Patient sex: M
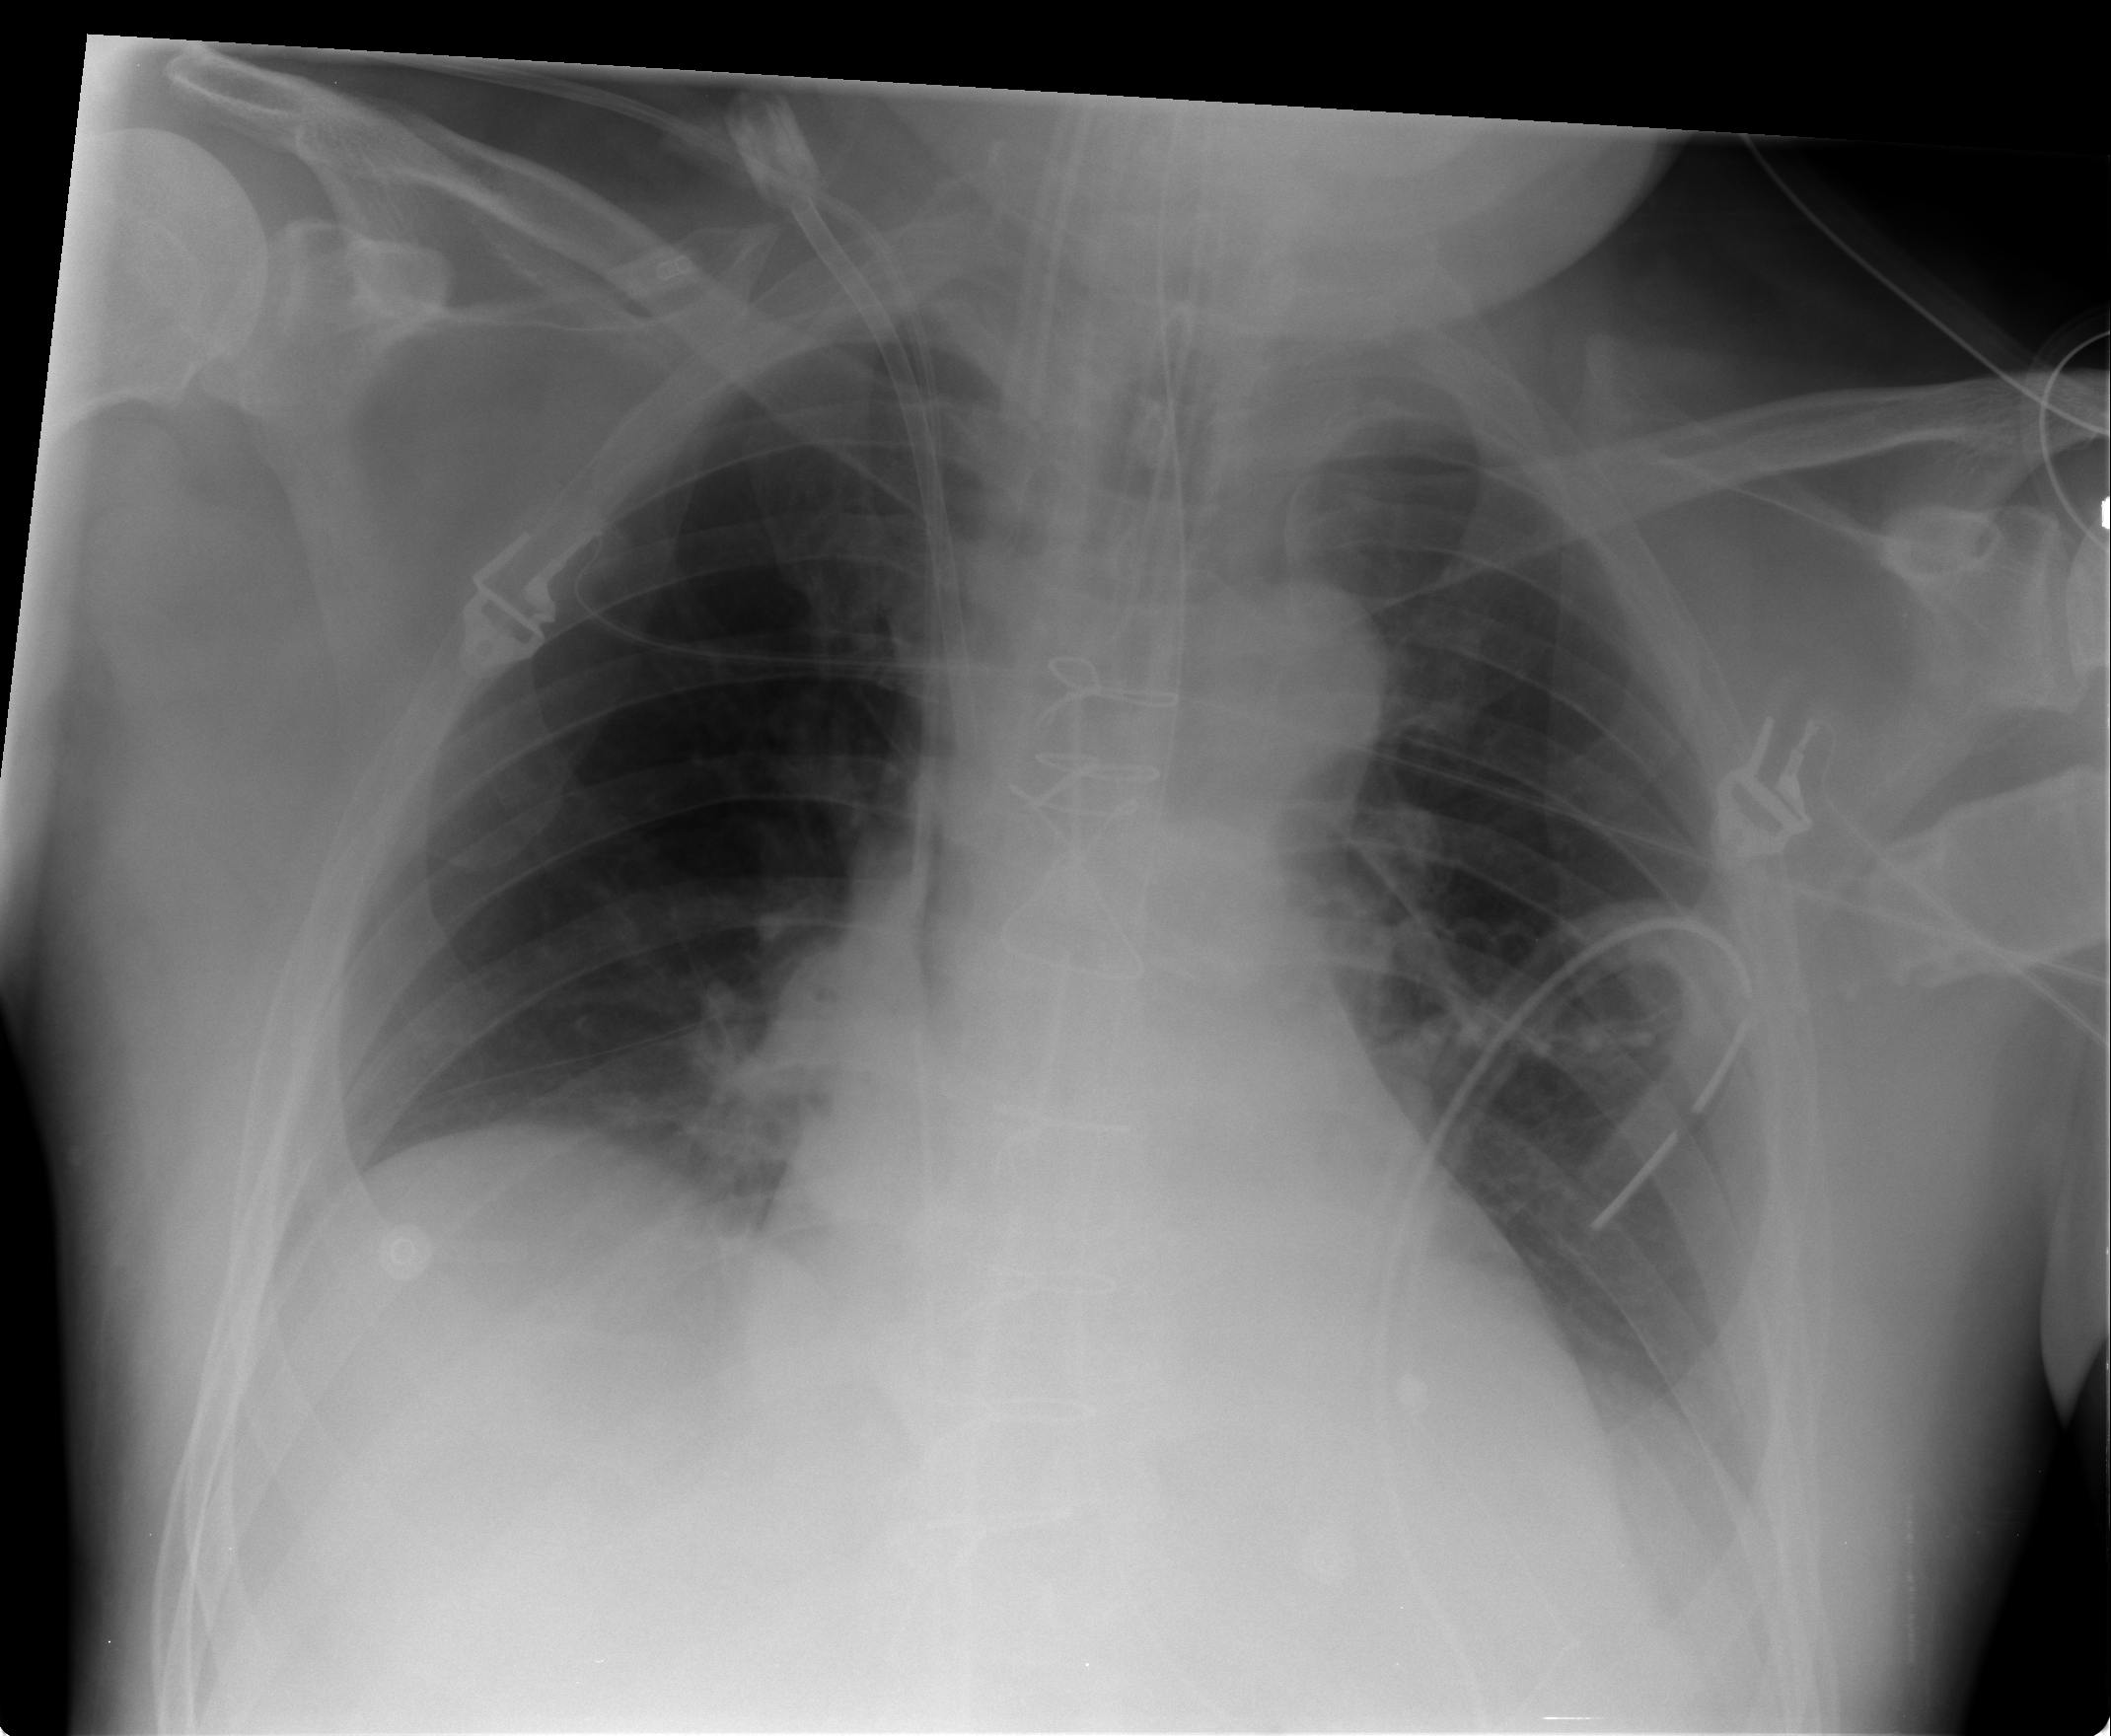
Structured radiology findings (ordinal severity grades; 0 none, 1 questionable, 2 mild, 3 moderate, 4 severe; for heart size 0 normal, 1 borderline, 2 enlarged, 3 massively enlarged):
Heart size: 0
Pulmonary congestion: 0
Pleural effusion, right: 0
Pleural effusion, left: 0
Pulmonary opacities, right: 0
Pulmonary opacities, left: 0
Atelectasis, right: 1
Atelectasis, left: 0